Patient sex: M
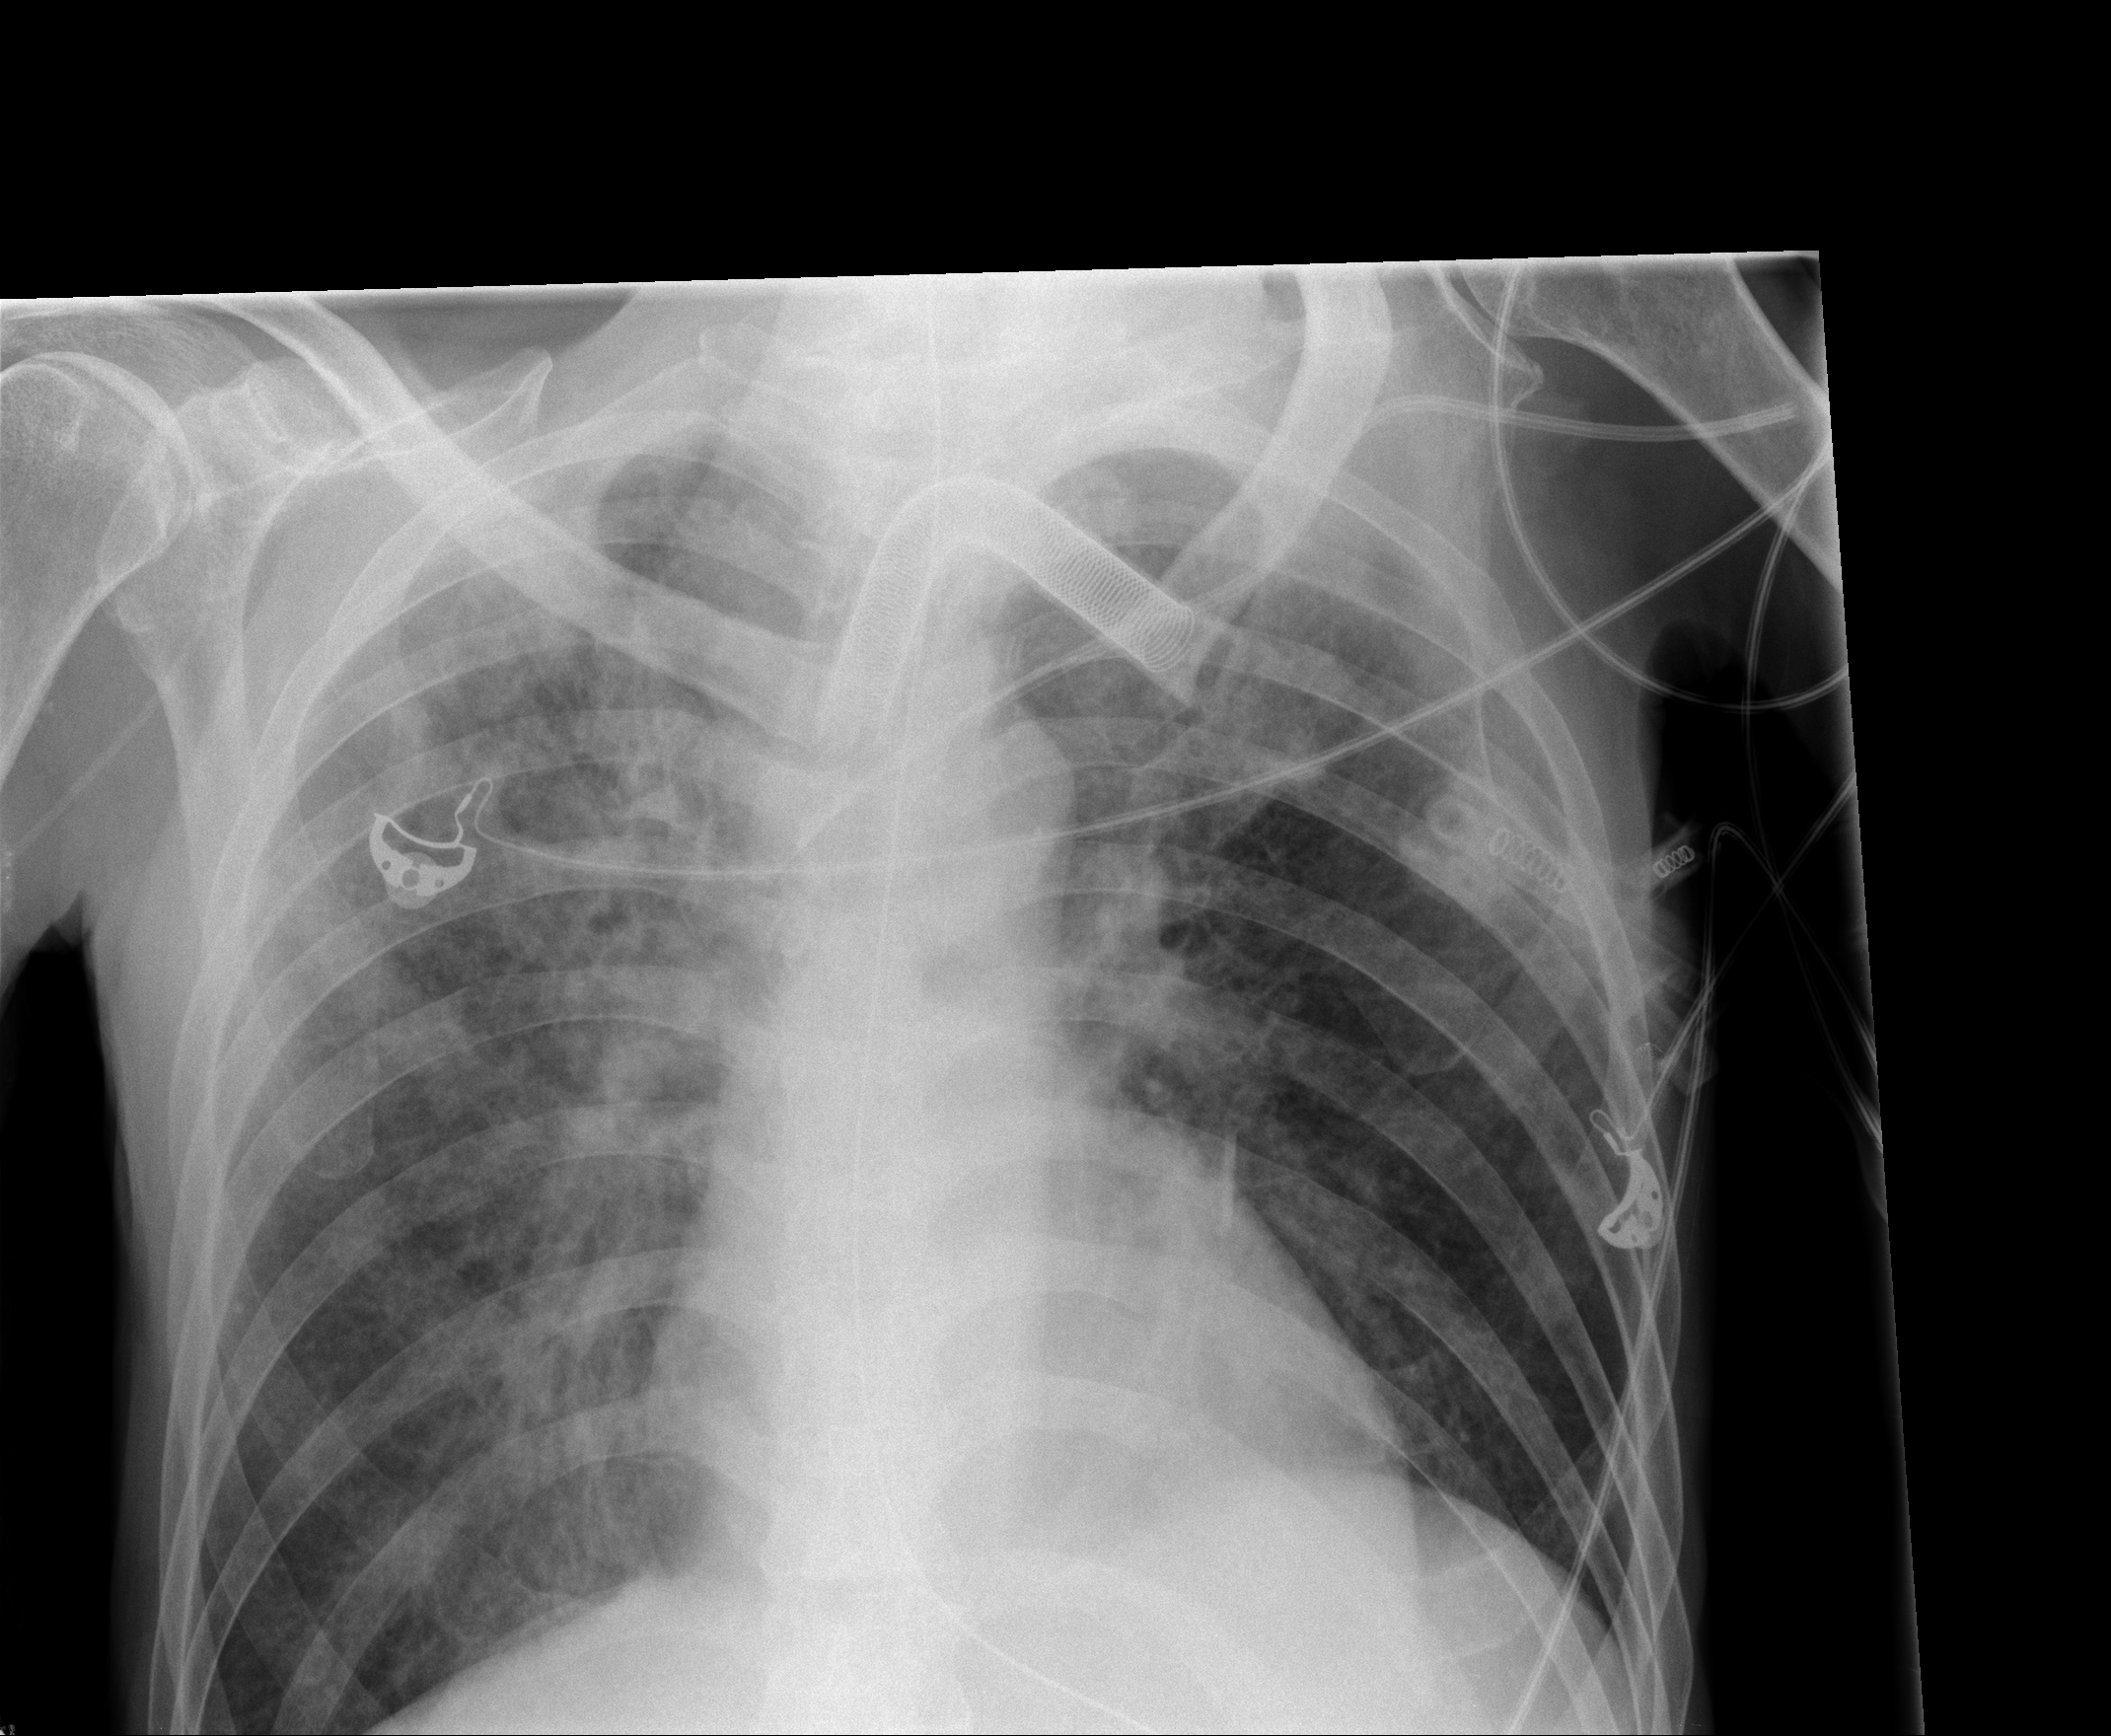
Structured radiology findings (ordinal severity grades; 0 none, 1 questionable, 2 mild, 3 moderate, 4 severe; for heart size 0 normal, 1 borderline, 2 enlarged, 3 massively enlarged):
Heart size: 0
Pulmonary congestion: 0
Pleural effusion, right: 0
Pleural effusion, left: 0
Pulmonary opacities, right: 2
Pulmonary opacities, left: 1
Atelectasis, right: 0
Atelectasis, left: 0